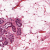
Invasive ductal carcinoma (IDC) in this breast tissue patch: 0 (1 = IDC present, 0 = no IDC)